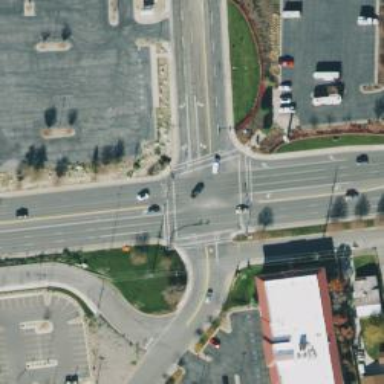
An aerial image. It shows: Crossing with line markings on the road.